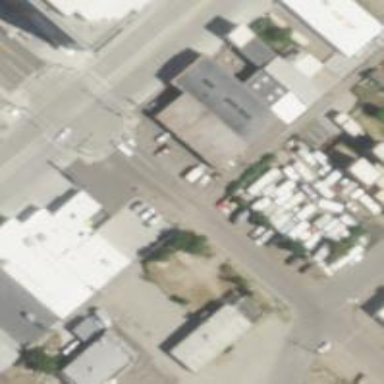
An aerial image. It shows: Alley classified as service road.